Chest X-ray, PA view. Patient: 40 years old, sex F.
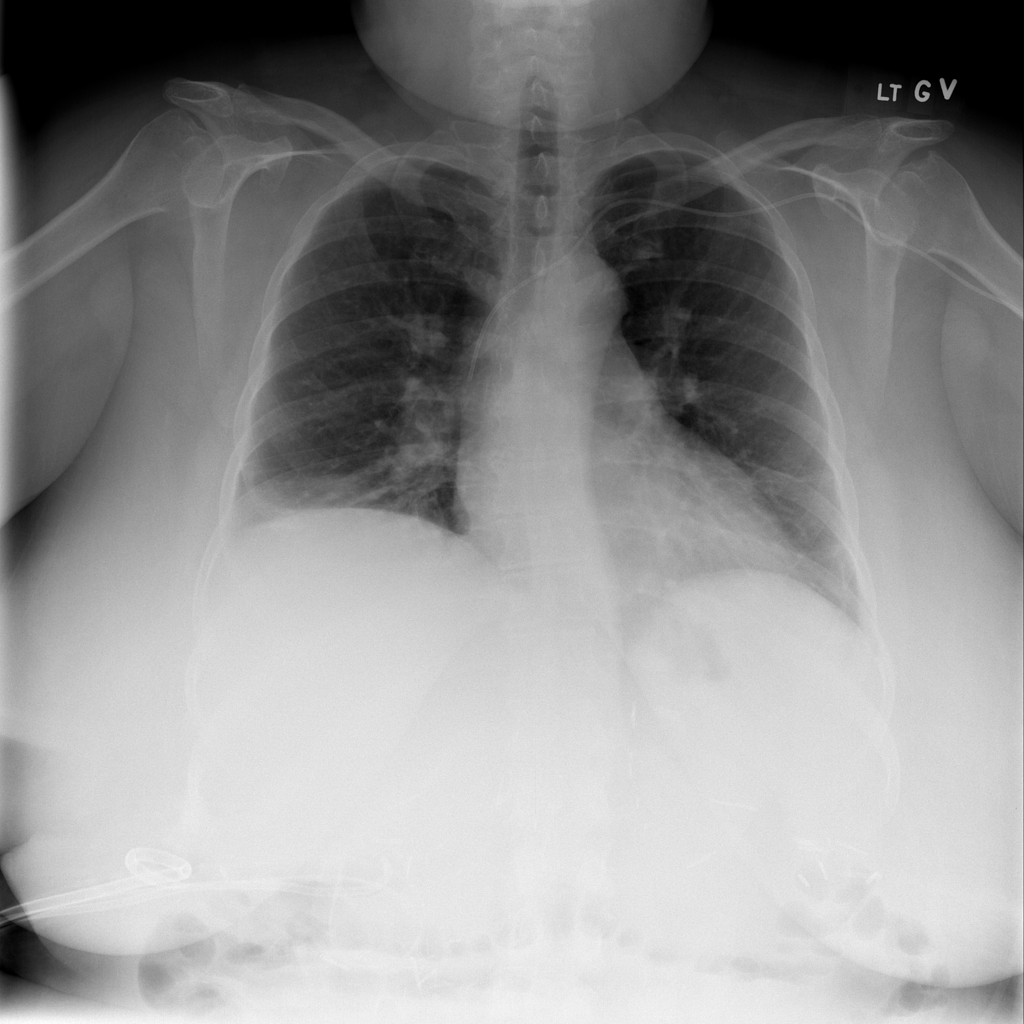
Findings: Atelectasis